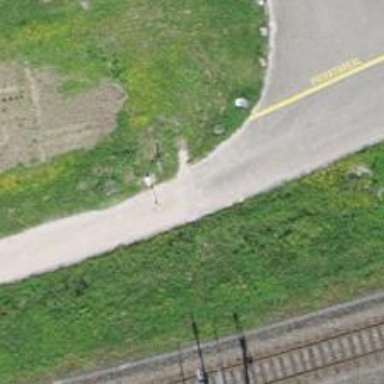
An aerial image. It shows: Bollard.